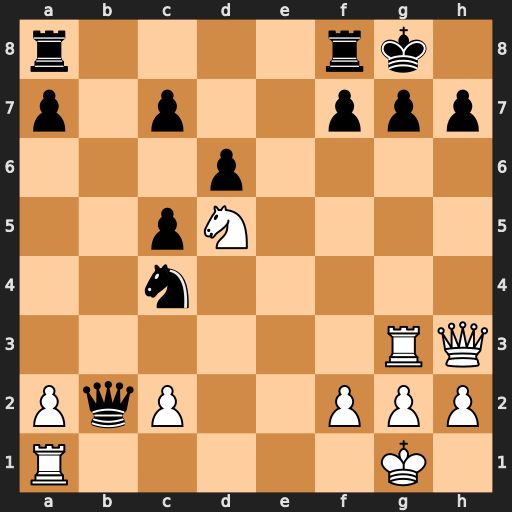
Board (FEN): r4rk1/p1p2ppp/3p4/2pN4/2n5/6RQ/PqP2PPP/R5K1
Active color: w
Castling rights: -
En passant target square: -
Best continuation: Ne7+ Kh8 Qxh7+ Kxh7 Rh3#